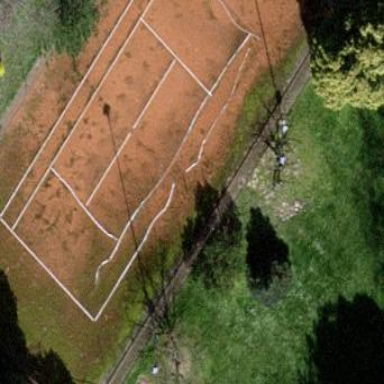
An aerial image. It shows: Tennis court on pitch.